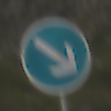
Verkehrszeichen: VorgeschriebeneVorbeifahrtRechts
Umgebung: Outdoor, Nature
Tageszeit: Midday
Wetter: Overcast
Licht: Natural
Jahreszeit: NotSpecified
Kontrast: LowContrast